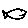
Label: fish